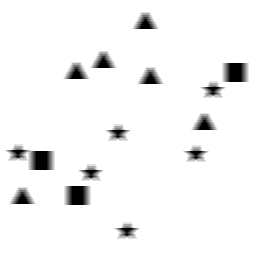
Squares: 3
Triangles: 6
Stars: 6
Total shapes: 15